Question: i am using Twitter with IOS - 5 integration. i used tweeting app provide by apple for this.I am using TWTweetComposeViewController for this.
But if i have more than 2 twitter accounts. it is getting my first account every time. but i want that list of my different account shown to me and then when i select one of account and then i can use it with TWTweetComposeViewController. i like to show like bellow image From :"username"
i have used this code :
'''
- (IBAction)sendEasyTweet:(id)sender {
// Set up the built-in twitter composition view controller.
TWTweetComposeViewController *tweetViewController = [[TWTweetComposeViewController alloc] init];
// Set the initial tweet text. See the framework for additional properties that can be set.
[tweetViewController setInitialText:@"Hello. This is a tweet."];
[tweetViewController addImage:[UIImage imageNamed:@"Icon.png"]];
// Create the completion handler block.
[tweetViewController setCompletionHandler:^(TWTweetComposeViewControllerResult result) {
NSString *output;
switch (result) {
case TWTweetComposeViewControllerResultCancelled:
// The cancel button was tapped.
output = @"Tweet cancelled.";
break;
case TWTweetComposeViewControllerResultDone:
// The tweet was sent.
output = @"Tweet done.";
break;
default:
break;
}
[self performSelectorOnMainThread:@selector(displayText:) withObject:output waitUntilDone:NO];
// Dismiss the tweet composition view controller.
[self dismissModalViewControllerAnimated:YES];
}];
// Present the tweet composition view controller modally.
[self presentModalViewController:tweetViewController animated:YES];
'''
}

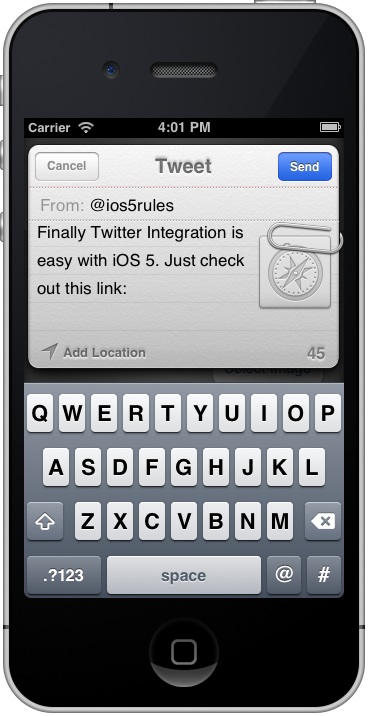
Answer: Now , i am getting my it , and picker is showing for it as shown in image
so from this picker , i can select one of my account for tweet.